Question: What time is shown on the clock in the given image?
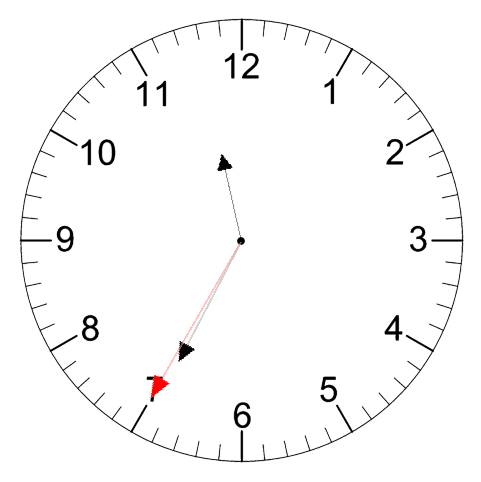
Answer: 11:34:35